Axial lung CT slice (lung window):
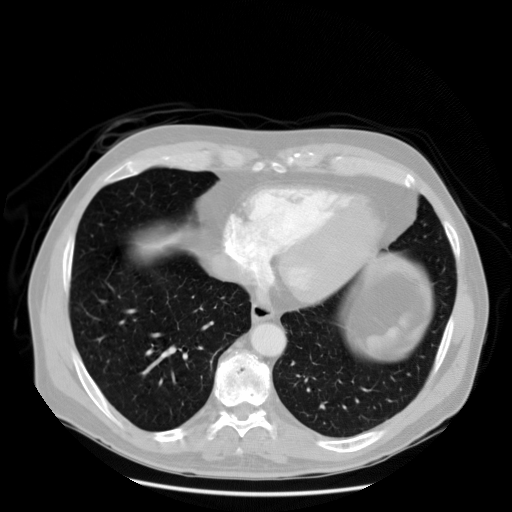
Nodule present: no